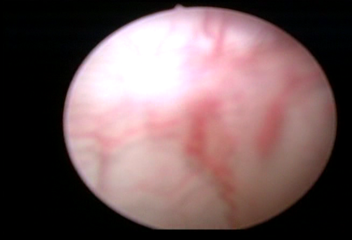
Modality: WLC
Class: Normal mucosa
Bladder cancer association: No